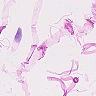
Metastatic tissue present: no